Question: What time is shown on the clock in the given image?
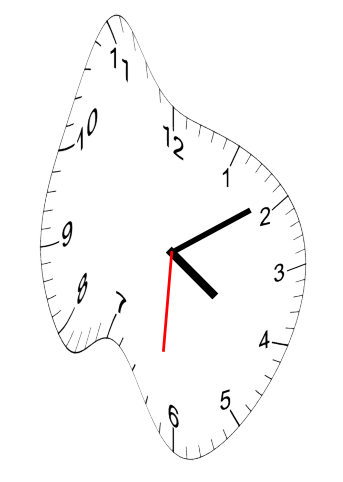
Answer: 04:09:31